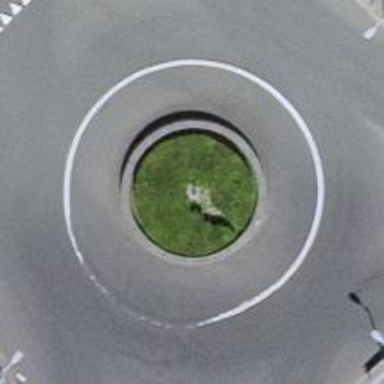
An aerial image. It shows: Secondary road with asphalt surface featuring roundabout. There is separate sidewalk along the road.